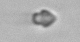
Label: Heterocapsa_rotundata